Question: I have an already existing sqlite database in a folder '/sdcard/myfolder/db/mydb.db'.
My app shows a dialog to choose a folder:
'''
Intent intent = new Intent(Intent.ACTION_OPEN_DOCUMENT_TREE);
startActivityForResult(intent, 42);
'''
The Dialog pops up and I can choose the folder:

I choose the folder /sdcard/myfolder/db/ and press choose/ok.
My onActivityResult gets called. I go through all files and if the file is my "mydb.db" then I try to open the sqlite database with SQLiteDatabase.openDatabase(); and I get an error (see below)
My guess of the problem:
This will not work, because the openDatabase expects the full path to the db like /sdcard/myfolder/db/mydb.db
'''
protected void onActivityResult(int requestCode, int resultCode, Intent data) {
// if (requestCode == REQUEST_QUICKLIST) {
if (resultCode == Activity.RESULT_OK) {
if(requestCode==42){
// TreeDialog for choosing the Installdirectory
Uri treeUri = data.getData();
DocumentFile pickedDir = DocumentFile.fromTreeUri(this, treeUri);
for (DocumentFile file : pickedDir.listFiles()) {
if(file.getName().equals("mydb.db")){
SQLiteDatabase sqliteTest= SQLiteDatabase.openDatabase(file.getUri().getPath(), null, SQLiteDatabase.OPEN_READONLY);
}
Log.d("DEBUG FILE", "Found file " + file.getName() + " with size " + file.length() + " " + file.getParentFile().getName());
}
'''
'file.getUri().getPath()' has the value : '/tree/primary:myfolder/db/document/primary:myfolder/db/mydb.db'
How to open the sqlite Database ?
Stacktrace:
'''
java.lang.RuntimeException: Failure delivering result ResultInfo{who=null, request=42, result=-1, data=Intent { dat=content://com.android.externalstorage.documents/tree/primary:myfolder/db flg=0xc3 }} to activity {mycompany.browser/mycompany.browser.browser}: android.database.sqlite.SQLiteCantOpenDatabaseException: unknown error (code 14): Could not open database
at android.app.ActivityThread.deliverResults(ActivityThread.java:3976)
at android.app.ActivityThread.handleSendResult(ActivityThread.java:4019)
at android.app.ActivityThread.access$1400(ActivityThread.java:172)
at android.app.ActivityThread$H.handleMessage(ActivityThread.java:1471)
at android.os.Handler.dispatchMessage(Handler.java:102)
at android.os.Looper.loop(Looper.java:145)
at android.app.ActivityThread.main(ActivityThread.java:5834)
at java.lang.reflect.Method.invoke(Native Method)
at java.lang.reflect.Method.invoke(Method.java:372)
at com.android.internal.os.ZygoteInit$MethodAndArgsCaller.run(ZygoteInit.java:1388)
at com.android.internal.os.ZygoteInit.main(ZygoteInit.java:1183)
Caused by: android.database.sqlite.SQLiteCantOpenDatabaseException: unknown error (code 14): Could not open database
at android.database.sqlite.SQLiteConnection.nativeOpen(Native Method)
at android.database.sqlite.SQLiteConnection.open(SQLiteConnection.java:318)
at android.database.sqlite.SQLiteConnection.open(SQLiteConnection.java:228)
at android.database.sqlite.SQLiteConnectionPool.openConnectionLocked(SQLiteConnectionPool.java:512)
at android.database.sqlite.SQLiteConnectionPool.open(SQLiteConnectionPool.java:206)
at android.database.sqlite.SQLiteConnectionPool.open(SQLiteConnectionPool.java:178)
at android.database.sqlite.SQLiteDatabase.openInner(SQLiteDatabase.java:891)
at android.database.sqlite.SQLiteDatabase.open(SQLiteDatabase.java:861)
at android.database.sqlite.SQLiteDatabase.openDatabase(SQLiteDatabase.java:696)
at android.database.sqlite.SQLiteDatabase.openDatabase(SQLiteDatabase.java:671)
at mycompany.browser.browser.onActivityResult(browser.java:1533)
at android.app.Activity.dispatchActivityResult(Activity.java:6475)
at android.app.ActivityThread.deliverResults(ActivityThread.java:3972)
'''
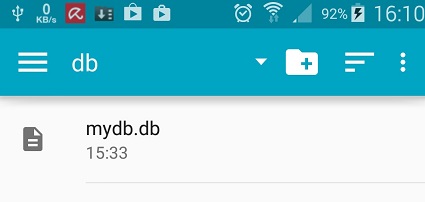
Answer: I haven't tested, due to Lollipop device not available at this time but this should work, let me know if any issues!
'''
if(file.getName().equals("mydb.db")){
Uri uri = file.getUri();
Uri docUri = DocumentsContract.buildDocumentUriUsingTree(uri,
DocumentsContract.getTreeDocumentId(uri));
String path = ASFUriHelper.getPath(this, docUri);
SQLiteDatabase sqliteTest= SQLiteDatabase.openDatabase(path, null,
SQLiteDatabase.OPEN_READONLY);
}
'''
The gist of ASFUriHelper.getPath() method with intermediate methods can be found here: <URL>